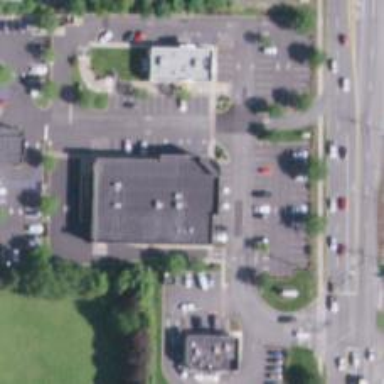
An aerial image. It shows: Pharmacy providing healthcare services.